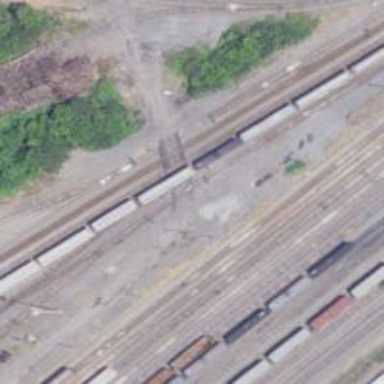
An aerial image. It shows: Railway level crossing.